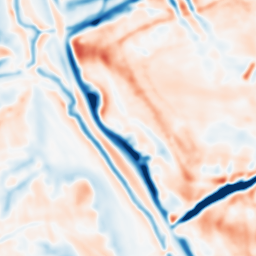
Category: multiscale
Decomposition family: dog_multiscale
Decomposition parameters: sigma_ratio: 1.4
n_scales: 4
base_sigma: 2
Upsampling method: quartic
Upsampling parameters: scale: 8
Upsampling scale: 8